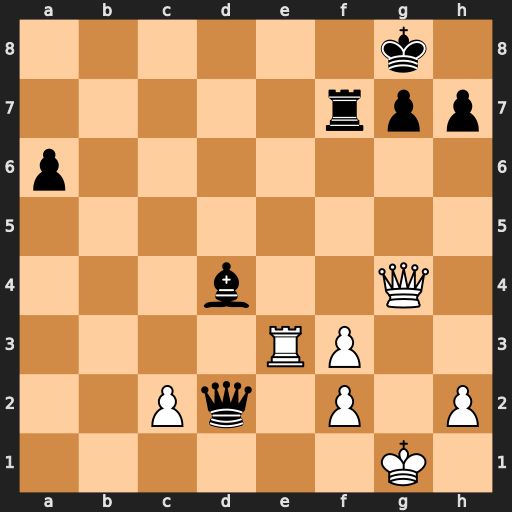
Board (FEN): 6k1/5rpp/p7/8/3b2Q1/4RP2/2Pq1P1P/6K1
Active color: w
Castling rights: -
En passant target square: -
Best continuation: Re8+ Rf8 Qe6+ Kh8 Rxf8#